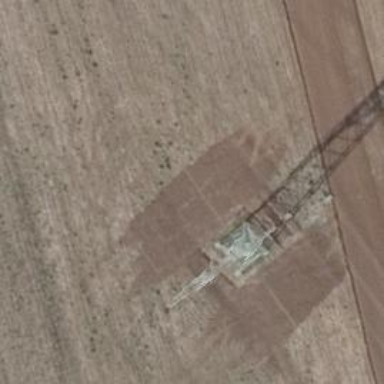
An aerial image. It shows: Power tower.